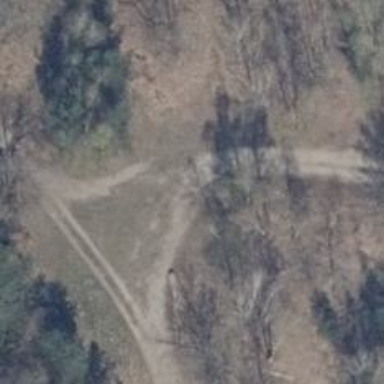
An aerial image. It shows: Sandy path.